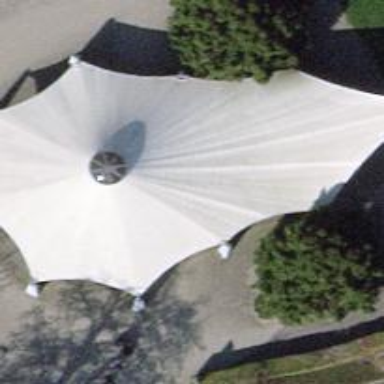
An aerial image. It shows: Tent shelter located within building.